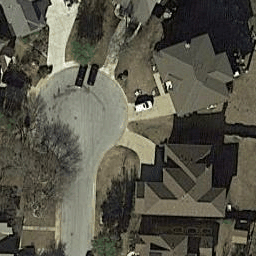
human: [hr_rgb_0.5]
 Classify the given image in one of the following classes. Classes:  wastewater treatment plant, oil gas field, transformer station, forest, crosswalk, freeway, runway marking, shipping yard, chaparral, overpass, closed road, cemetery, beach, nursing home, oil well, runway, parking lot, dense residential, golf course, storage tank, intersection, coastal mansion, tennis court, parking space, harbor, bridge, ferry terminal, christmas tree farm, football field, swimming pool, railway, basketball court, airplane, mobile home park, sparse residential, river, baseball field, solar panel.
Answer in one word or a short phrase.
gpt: closed road